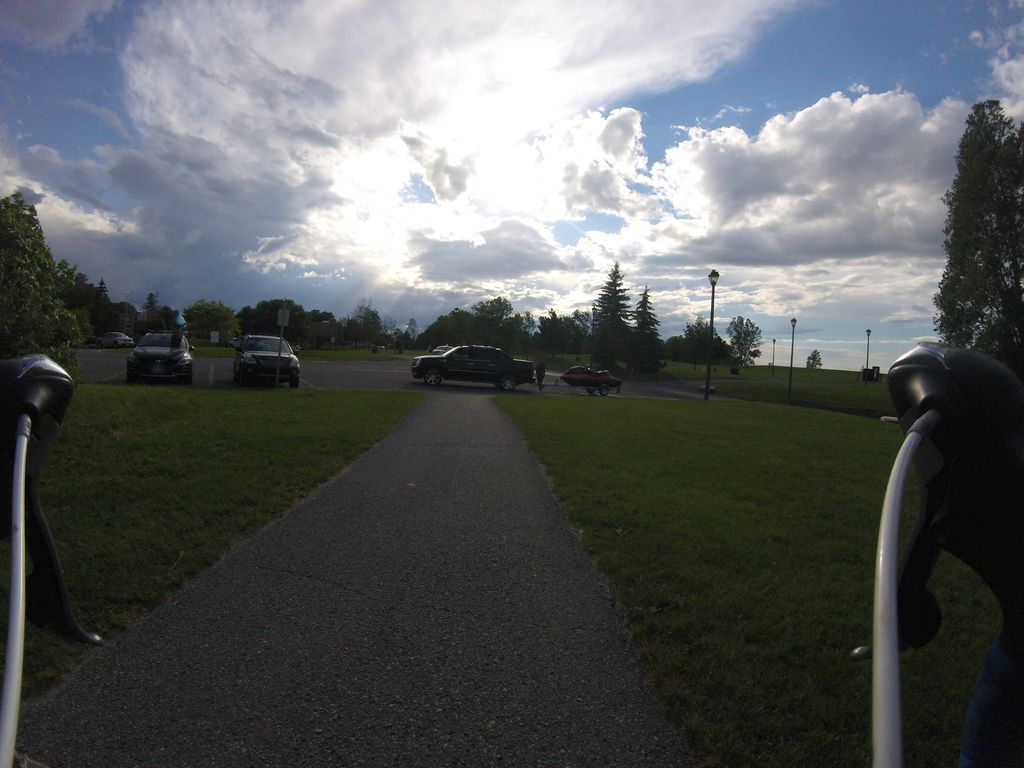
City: ottawa-gatineau